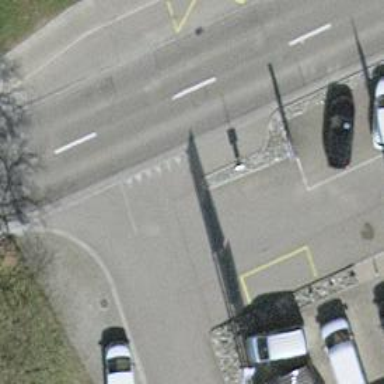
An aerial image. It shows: Bus stop with platform for public transport.